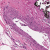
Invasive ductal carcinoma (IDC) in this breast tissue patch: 0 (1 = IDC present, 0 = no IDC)